Question: Hi All I was trying to create a rest web-service from scratch. Here is my Service part
'''
@Path("/Phones")
public class PhonessResource {
@GET
@Produces({MediaType.APPLICATION_XML,MediaType.APPLICATION_JSON})
public Response getAllNumbers(){
List<PhoneDetail> list = PhoneDirectoryDao.getInstance().getAllNumbers();
GenericEntity<List<PhoneDetail>> entity = new GenericEntity<List<PhoneDetail>>(list) {};
Response response =Response.ok(entity).status(200).build();
return response;//PhoneDirectoryDao.getInstance().getAllNumbers();
}
}
'''
My data Model : I a had my getters and setters along with another constructor that take all property ,I didn't paste it to less the question length ,I use the same data model in client and server
'''
@XmlRootElement(name="PhoneDetail")
@XmlAccessorType(XmlAccessType.FIELD)
@XmlType(propOrder={"id","firstName","lastName","address","phoneNo","timeStamp"})
public class PhoneDetail {
private int id;
private String firstName;
private String lastName;
private String address;
private String phoneNo;
private Timestamp timeStamp;
public PhoneDetail() {}
}
'''
Then I create a java client to test the service .I am using NETBEANS IDE ,so I choose default option in IDE to create it

Thus I create a Jersey Client
'''
public class PhoneCLient {
private WebTarget webTarget;
private Client client;
private static final String BASE_URI = "http://localhost:8080/Phones/webresources";
public PhoneCLient() {
client = javax.ws.rs.client.ClientBuilder.newClient();
webTarget = client.target(BASE_URI).path("Items");
}
public <T> T getAllNumbers_XML(Class<T> responseType) throws ClientErrorException {
WebTarget resource = webTarget;
return resource.request(javax.ws.rs.core.MediaType.APPLICATION_XML).get(responseType);
}
public <T> T getAllNumbers_JSON(Class<T> responseType) throws ClientErrorException {
WebTarget resource = webTarget;
return resource.request(javax.ws.rs.core.MediaType.APPLICATION_JSON).get(responseType);
}
}
'''
But It gives me this error
'''
Exception in thread "main" org.glassfish.jersey.message.internal.MessageBodyProviderNotFoundException: MessageBodyReader not found for media type=application/xml, type=class org.glassfish.jersey.client.ClientResponse, genericType=class org.glassfish.jersey.client.ClientResponse.
at org.glassfish.jersey.message.internal.ReaderInterceptorExecutor$TerminalReaderInterceptor.aroundReadFrom(ReaderInterceptorExecutor.java:173)
at org.glassfish.jersey.message.internal.ReaderInterceptorExecutor.proceed(ReaderInterceptorExecutor.java:134)
at org.glassfish.jersey.message.internal.MessageBodyFactory.readFrom(MessageBodyFactory.java:988)
at org.glassfish.jersey.message.internal.InboundMessageContext.readEntity(InboundMessageContext.java:833)
at org.glassfish.jersey.message.internal.InboundMessageContext.readEntity(InboundMessageContext.java:768)
at org.glassfish.jersey.client.InboundJaxrsResponse.readEntity(InboundJaxrsResponse.java:96)
at org.glassfish.jersey.client.JerseyInvocation.translate(JerseyInvocation.java:740)
at org.glassfish.jersey.client.JerseyInvocation.access$500(JerseyInvocation.java:88)
at org.glassfish.jersey.client.JerseyInvocation$2.call(JerseyInvocation.java:650)
at org.glassfish.jersey.internal.Errors.process(Errors.java:315)
at org.glassfish.jersey.internal.Errors.process(Errors.java:297)
at org.glassfish.jersey.internal.Errors.process(Errors.java:228)
at org.glassfish.jersey.process.internal.RequestScope.runInScope(RequestScope.java:421)
at org.glassfish.jersey.client.JerseyInvocation.invoke(JerseyInvocation.java:646)
at org.glassfish.jersey.client.JerseyInvocation$Builder.method(JerseyInvocation.java:375)
at org.glassfish.jersey.client.JerseyInvocation$Builder.get(JerseyInvocation.java:275)
at PhoneDirectoryClient.rest.PhoneCLient.getAllNumbers_XML(PhoneCLient.java:45)
'''
But when I test the service in Browser or RestClient Browser plugin it works fine .
Can anybody tell me what went wrong ??
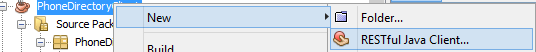
Answer: For Xml, if you have all the dependencies that come with Jersey, it should work out the box for the client API. You might not have added all of them. I see you aren't using Maven, which I would strongly advise doing. But I'll provide both way to handle this.
## XML
Only dependencies you'll nee to get the client up and running (with JAXB xml support)
'''
<dependency>
<groupId>org.glassfish.jersey.core</groupId>
<artifactId>jersey-client</artifactId>
<version>2.13</version>
</dependency>
'''
Doesn't get much simpler :-)
So using a Maven project, I added the above dependency, and these are all the transitive dependencies it pulled in. In your non Maven project, you will need to manually add all these jars.

If you go to the <URL>, go to Downloads, and download the "'Jersey JAX-RS 2.0 RI bundle'. You should find all these dependencies in there. You should add all the ones needed, into your project
Netbeans already comes with the 'Jersey 2.0 (JAX-RS RI)' library. You could instead simply add that library to your project. Just right click on the [Libraries] node in your project, and select [Add Library]. You should see the Jersey in the dialog. This solution is probably the easiest, but it will import all the Jersey dependencies, more than is required for the client API
## JSON
JSON requires another dependency:
'''
<dependency>
<groupId>org.glassfish.jersey.media</groupId>
<artifactId>jersey-media-json-jackson</artifactId>
<version>2.13</version>
</dependency>
'''
Have a look at <URL> for an image and further explanation.
---
Just having these dependencies on the classpath should work, without any special configuration.
### UPDATE
In newer versions of the Jersey client, 'jersey-media-jaxb' is not pulled in anymore and you will need to manually add it for XML/JAXB support.